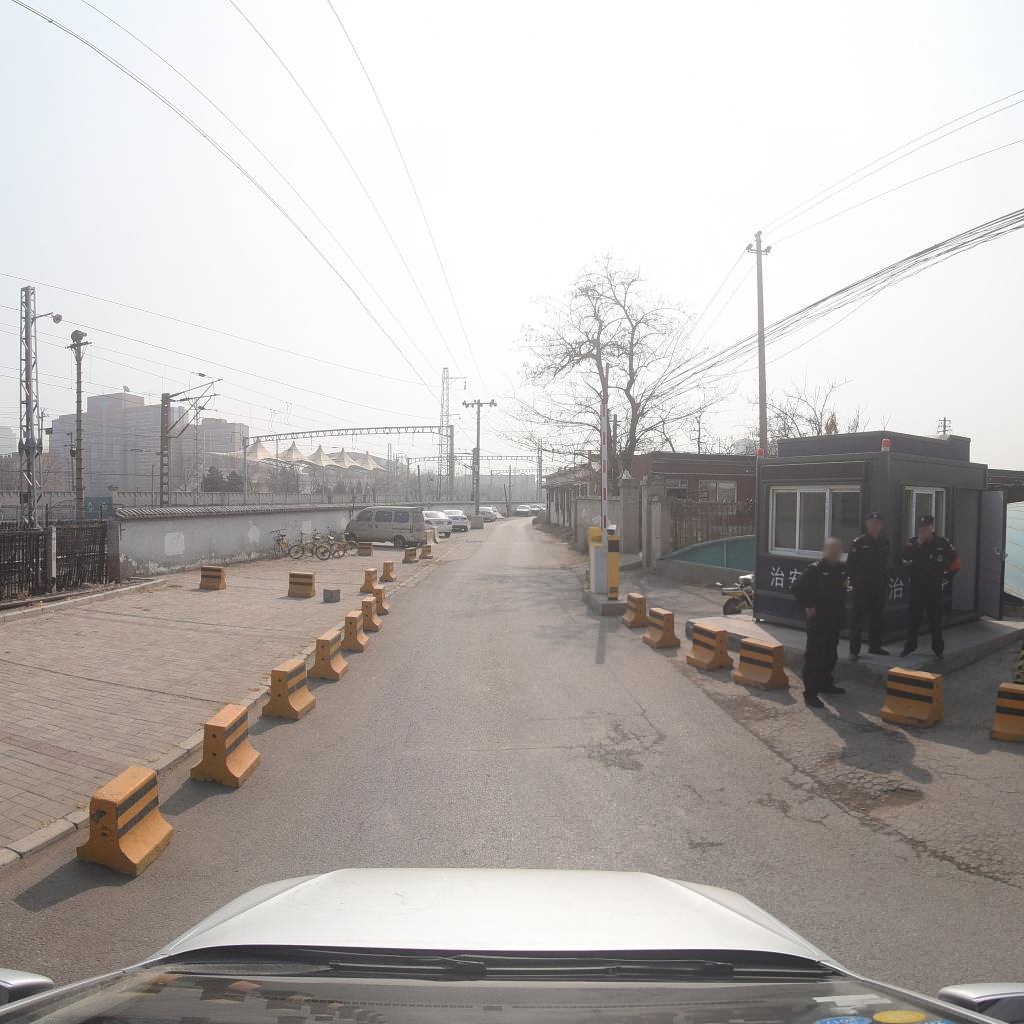
Region: Fengtai
Road damage annotations: longitudinal crack, alligator crack, pothole, transverse crack, transverse crack